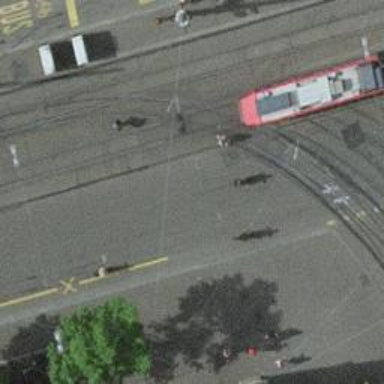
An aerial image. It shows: Tram level crossing on the railway.